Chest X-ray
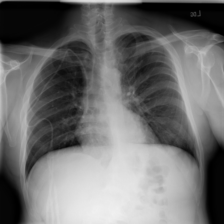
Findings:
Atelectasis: negative
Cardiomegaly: negative
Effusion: negative
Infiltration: positive
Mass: negative
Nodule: negative
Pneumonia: negative
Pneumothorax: negative
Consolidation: negative
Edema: negative
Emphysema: negative
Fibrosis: negative
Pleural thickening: negative
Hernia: negative